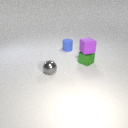
small blue rubber cylinder to the left of small green metal cube